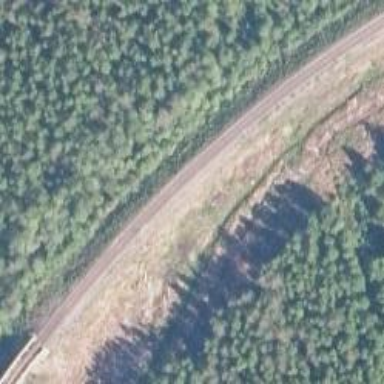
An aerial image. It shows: Railway track.